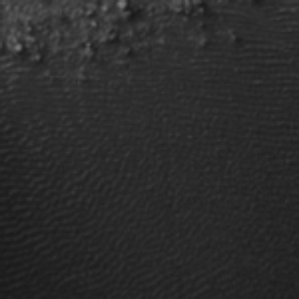
Label: frost